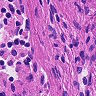
Metastatic tissue present: no